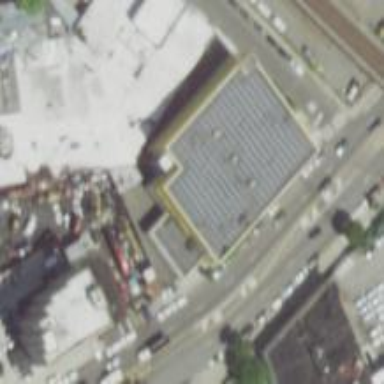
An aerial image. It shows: Building used for storage rental.